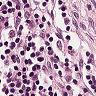
Metastatic tissue present: no